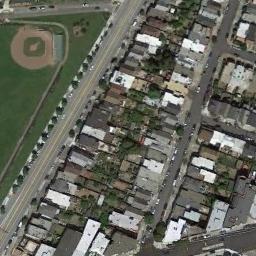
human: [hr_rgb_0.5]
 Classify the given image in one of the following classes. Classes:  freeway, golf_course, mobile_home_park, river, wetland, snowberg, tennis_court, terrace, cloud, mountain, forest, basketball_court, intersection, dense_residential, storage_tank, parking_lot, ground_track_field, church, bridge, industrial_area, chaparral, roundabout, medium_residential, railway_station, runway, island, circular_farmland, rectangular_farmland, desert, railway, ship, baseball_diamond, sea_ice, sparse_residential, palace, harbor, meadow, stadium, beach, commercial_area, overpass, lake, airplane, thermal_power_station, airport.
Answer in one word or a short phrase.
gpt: baseball_diamond